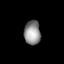
Tissue: lung
Cell type: Myeloid cells
Senescence score: 0.5452
Nuclear area (px): 387
Mean DAPI intensity: 142.827